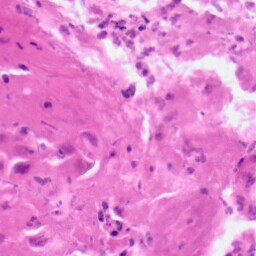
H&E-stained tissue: Pancreatic